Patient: sex F, age 75
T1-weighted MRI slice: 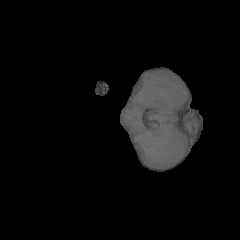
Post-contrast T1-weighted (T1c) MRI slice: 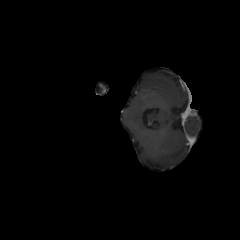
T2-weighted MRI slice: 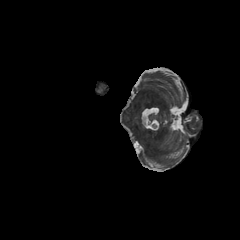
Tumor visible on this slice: no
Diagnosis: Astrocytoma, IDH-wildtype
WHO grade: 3